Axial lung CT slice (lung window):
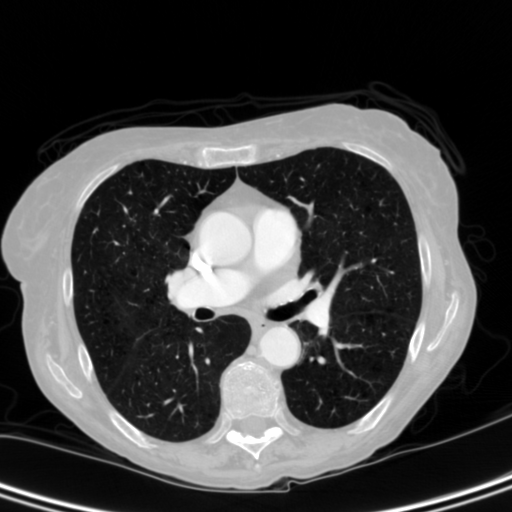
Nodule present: no